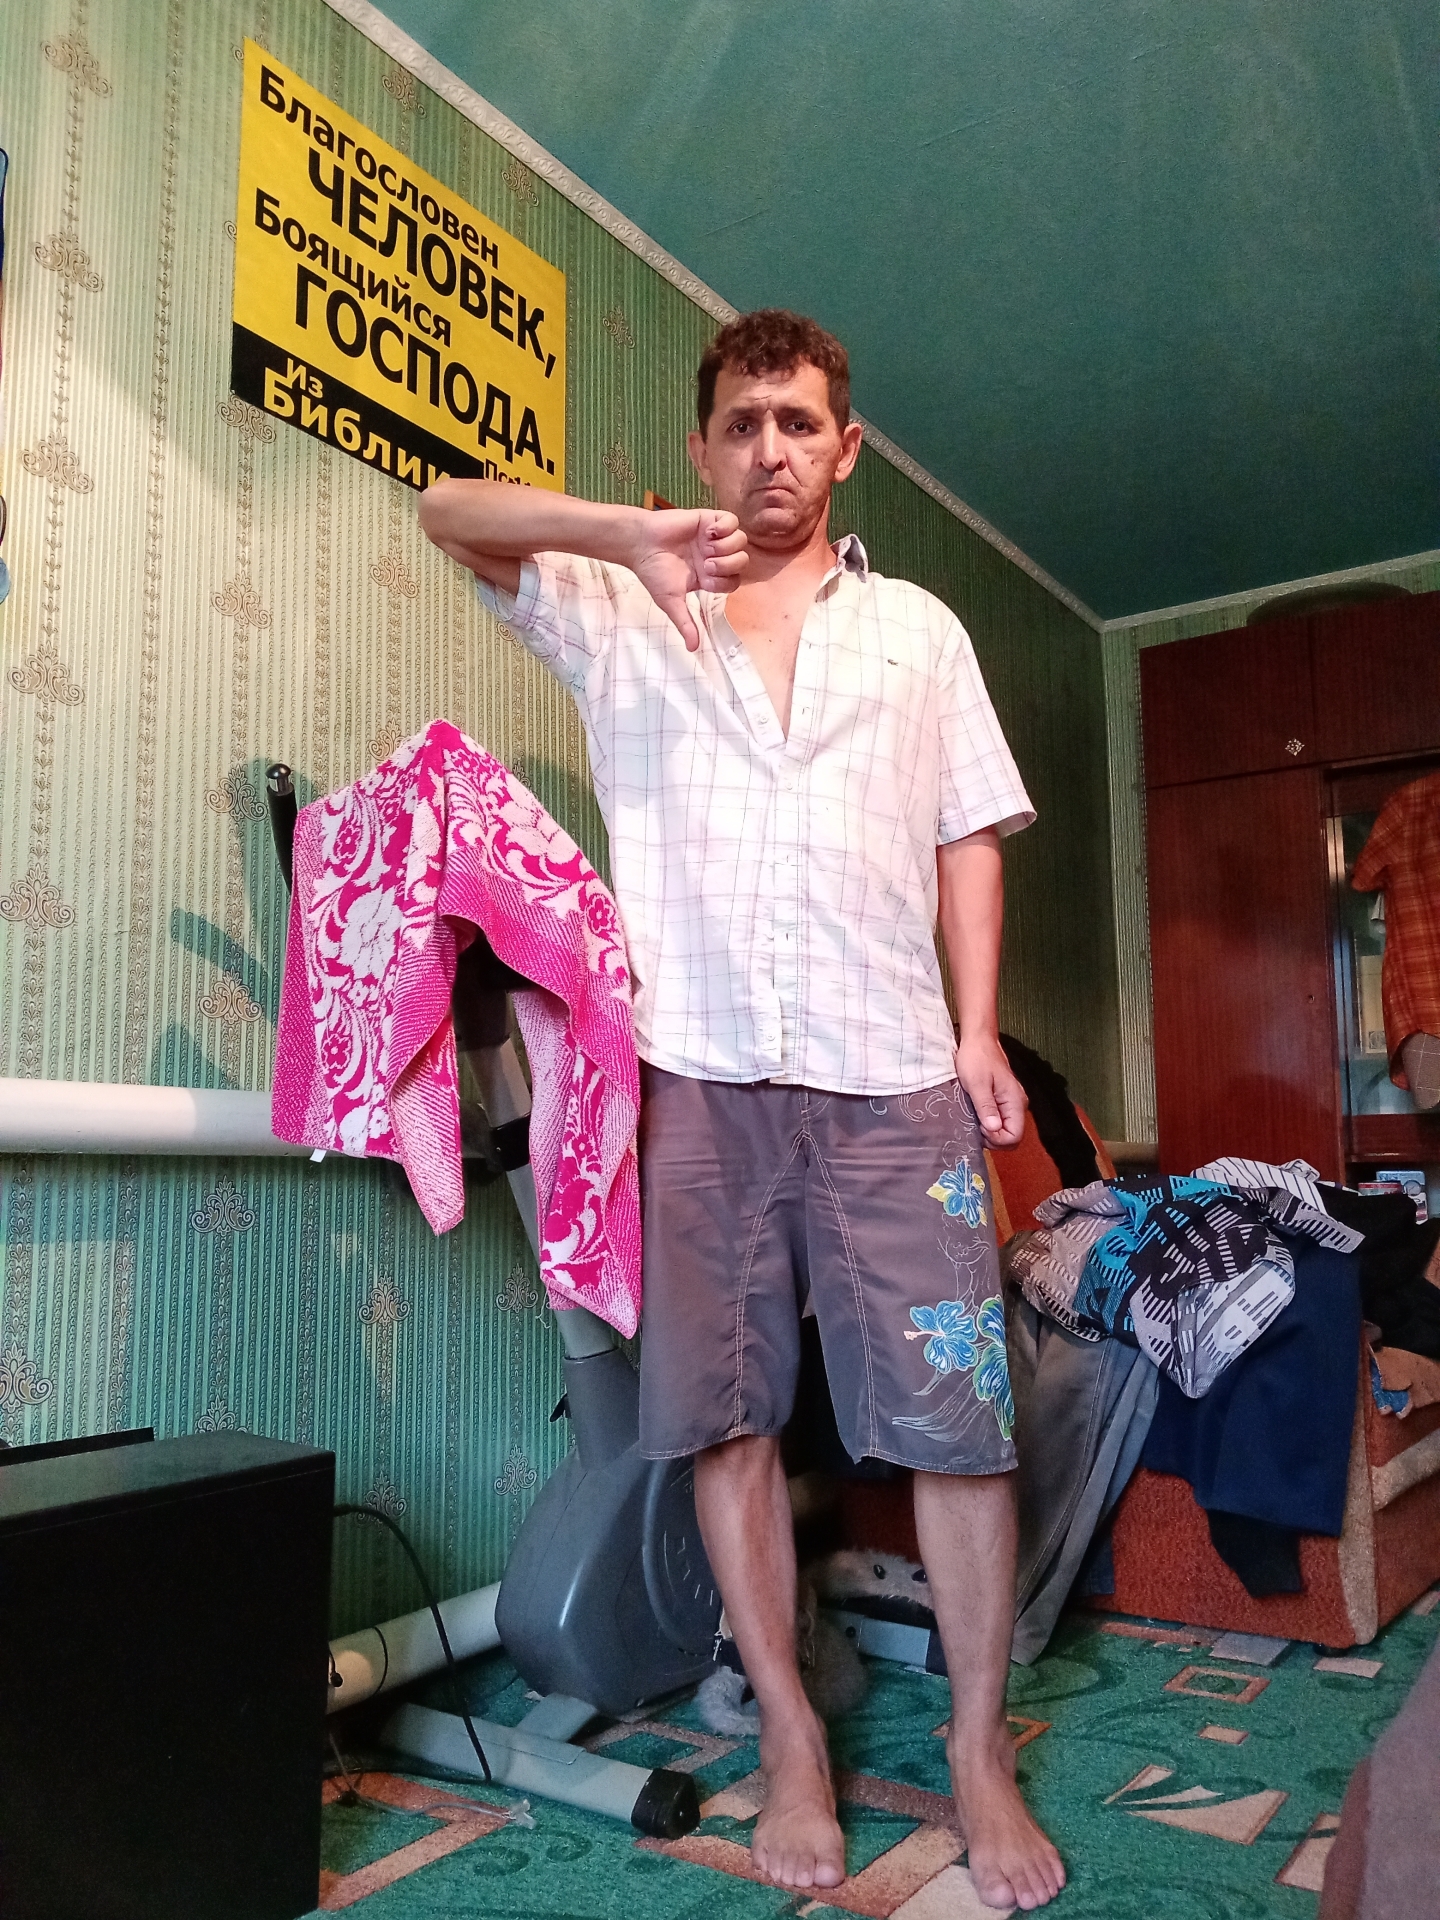
Label: noise